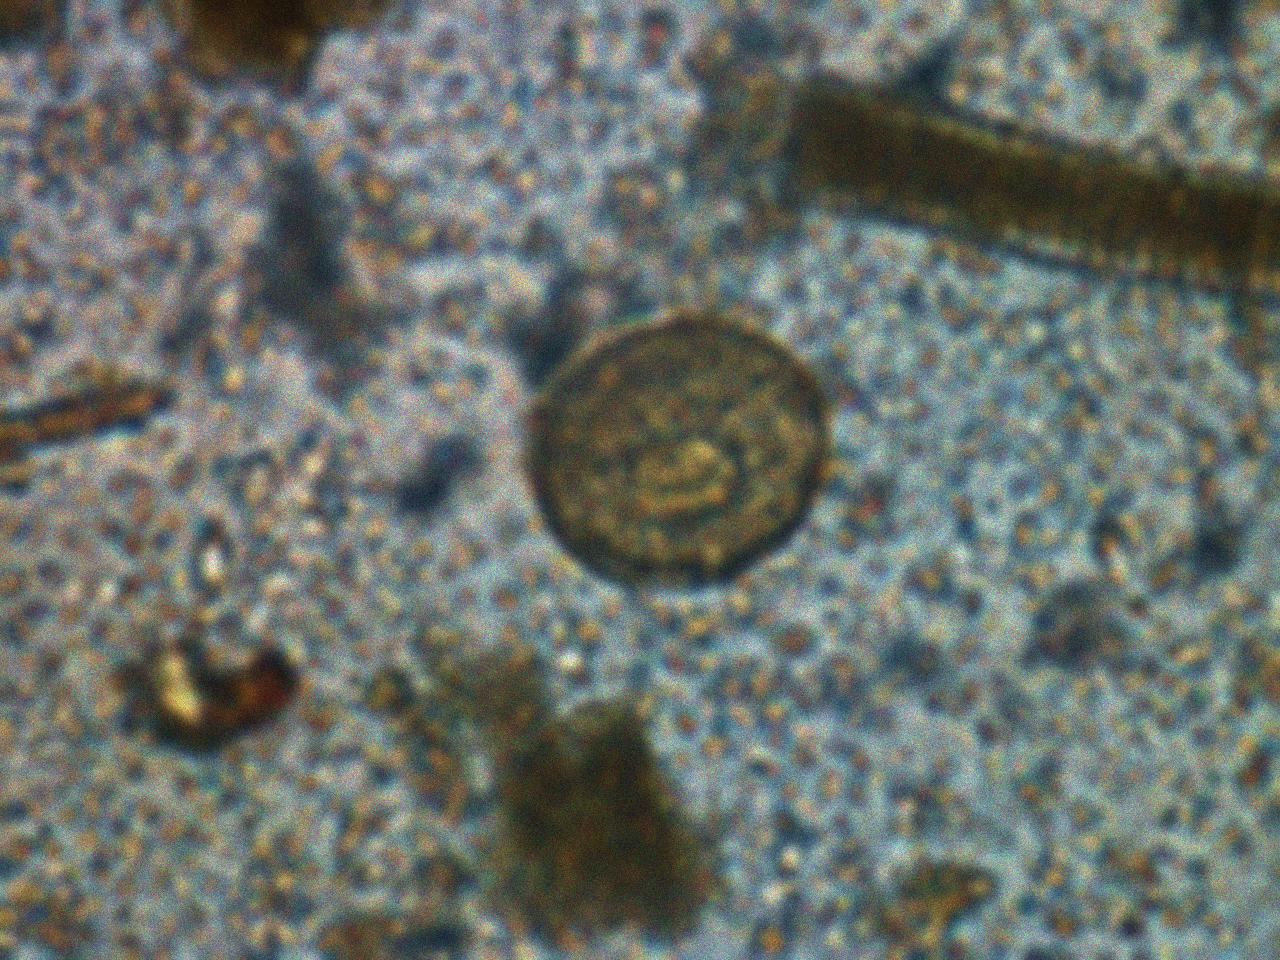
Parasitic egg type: Hymenolepis diminuta